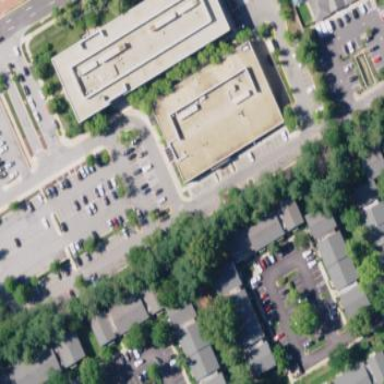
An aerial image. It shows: Hospital building.